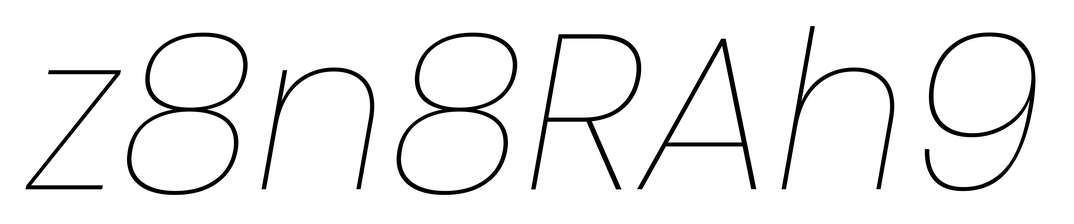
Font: Poppins-ThinItalic